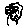
Label: flower